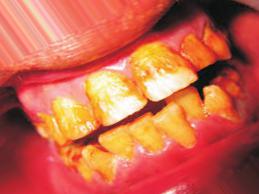
Condition: Tooth Discoloration